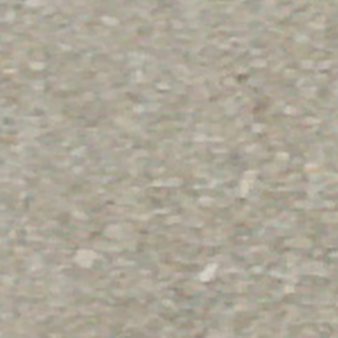
Label: other